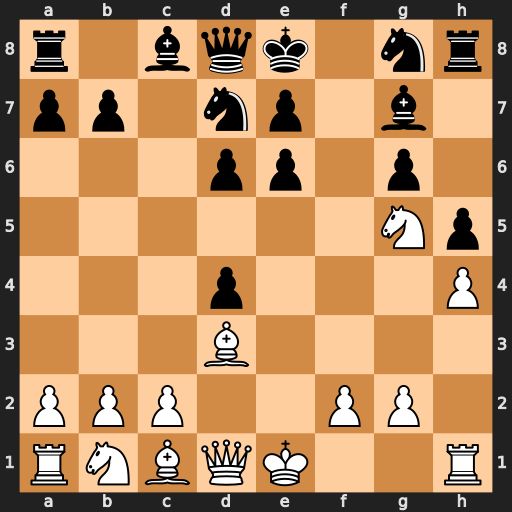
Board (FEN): r1bqk1nr/pp1np1b1/3pp1p1/6Np/3p3P/3B4/PPP2PP1/RNBQK2R
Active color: w
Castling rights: KQkq
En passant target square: -
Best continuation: Bxg6+ Kf8 Nxe6#